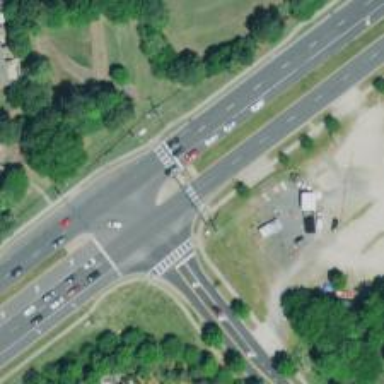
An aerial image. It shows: Zebra crossing on the road.